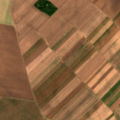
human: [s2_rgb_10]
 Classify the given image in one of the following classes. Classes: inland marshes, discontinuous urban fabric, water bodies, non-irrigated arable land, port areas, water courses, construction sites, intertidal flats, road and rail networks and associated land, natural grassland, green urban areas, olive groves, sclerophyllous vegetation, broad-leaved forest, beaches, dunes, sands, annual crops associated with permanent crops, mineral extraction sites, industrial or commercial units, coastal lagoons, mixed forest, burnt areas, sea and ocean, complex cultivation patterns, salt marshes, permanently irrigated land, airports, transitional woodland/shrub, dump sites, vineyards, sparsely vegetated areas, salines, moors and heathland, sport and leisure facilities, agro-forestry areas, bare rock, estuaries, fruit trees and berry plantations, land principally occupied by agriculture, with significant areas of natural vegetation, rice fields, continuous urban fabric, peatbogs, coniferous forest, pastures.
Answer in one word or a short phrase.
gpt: non-irrigated arable land